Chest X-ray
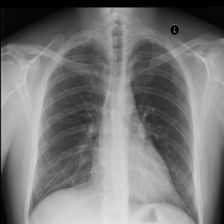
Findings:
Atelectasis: negative
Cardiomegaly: negative
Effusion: negative
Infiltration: negative
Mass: negative
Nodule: negative
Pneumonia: negative
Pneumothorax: negative
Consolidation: negative
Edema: negative
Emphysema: negative
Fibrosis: negative
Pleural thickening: negative
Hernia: negative